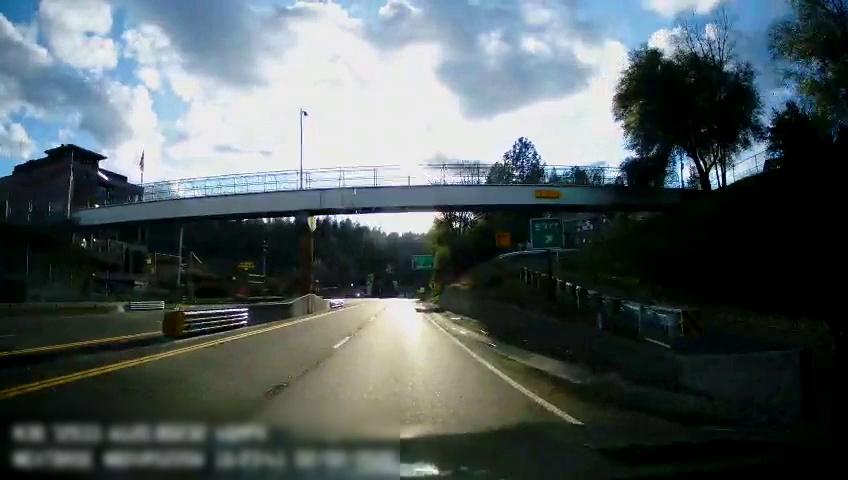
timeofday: Day
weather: Sunny
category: Drivable Space
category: Lanes | Current Lane
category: Lanes | Opposite Lane
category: Lanes | Opposite Lane
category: Lanes | Opposite Lane
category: Lanes | Current Lane
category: Lanes | Current Lane
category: Lanes | Opposite Lane
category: Traffic | Signs
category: Traffic | Signs
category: Traffic | Signs